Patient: sex M, age 55
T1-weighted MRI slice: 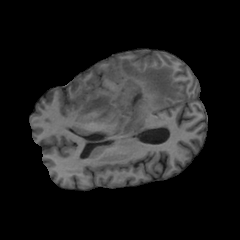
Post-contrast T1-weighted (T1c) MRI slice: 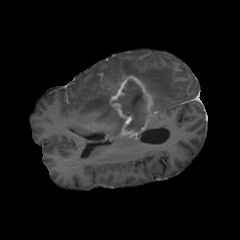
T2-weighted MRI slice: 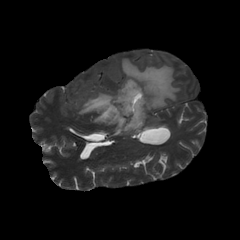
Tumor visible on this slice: yes
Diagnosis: Glioblastoma, IDH-wildtype
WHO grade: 4